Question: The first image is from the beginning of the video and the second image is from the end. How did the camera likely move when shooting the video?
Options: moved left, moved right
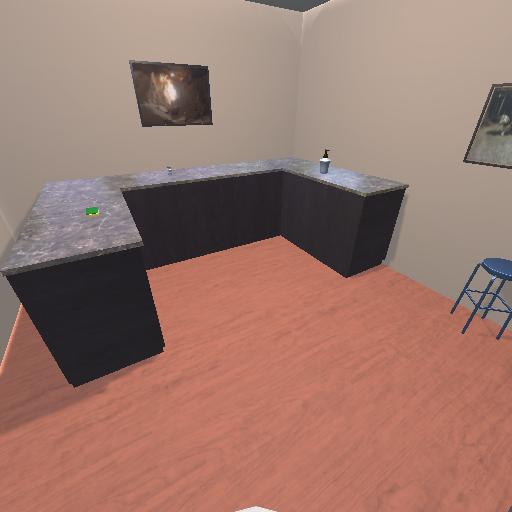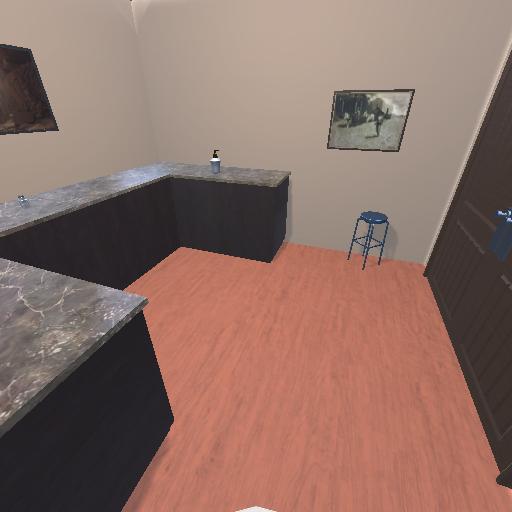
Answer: moved left